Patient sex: M
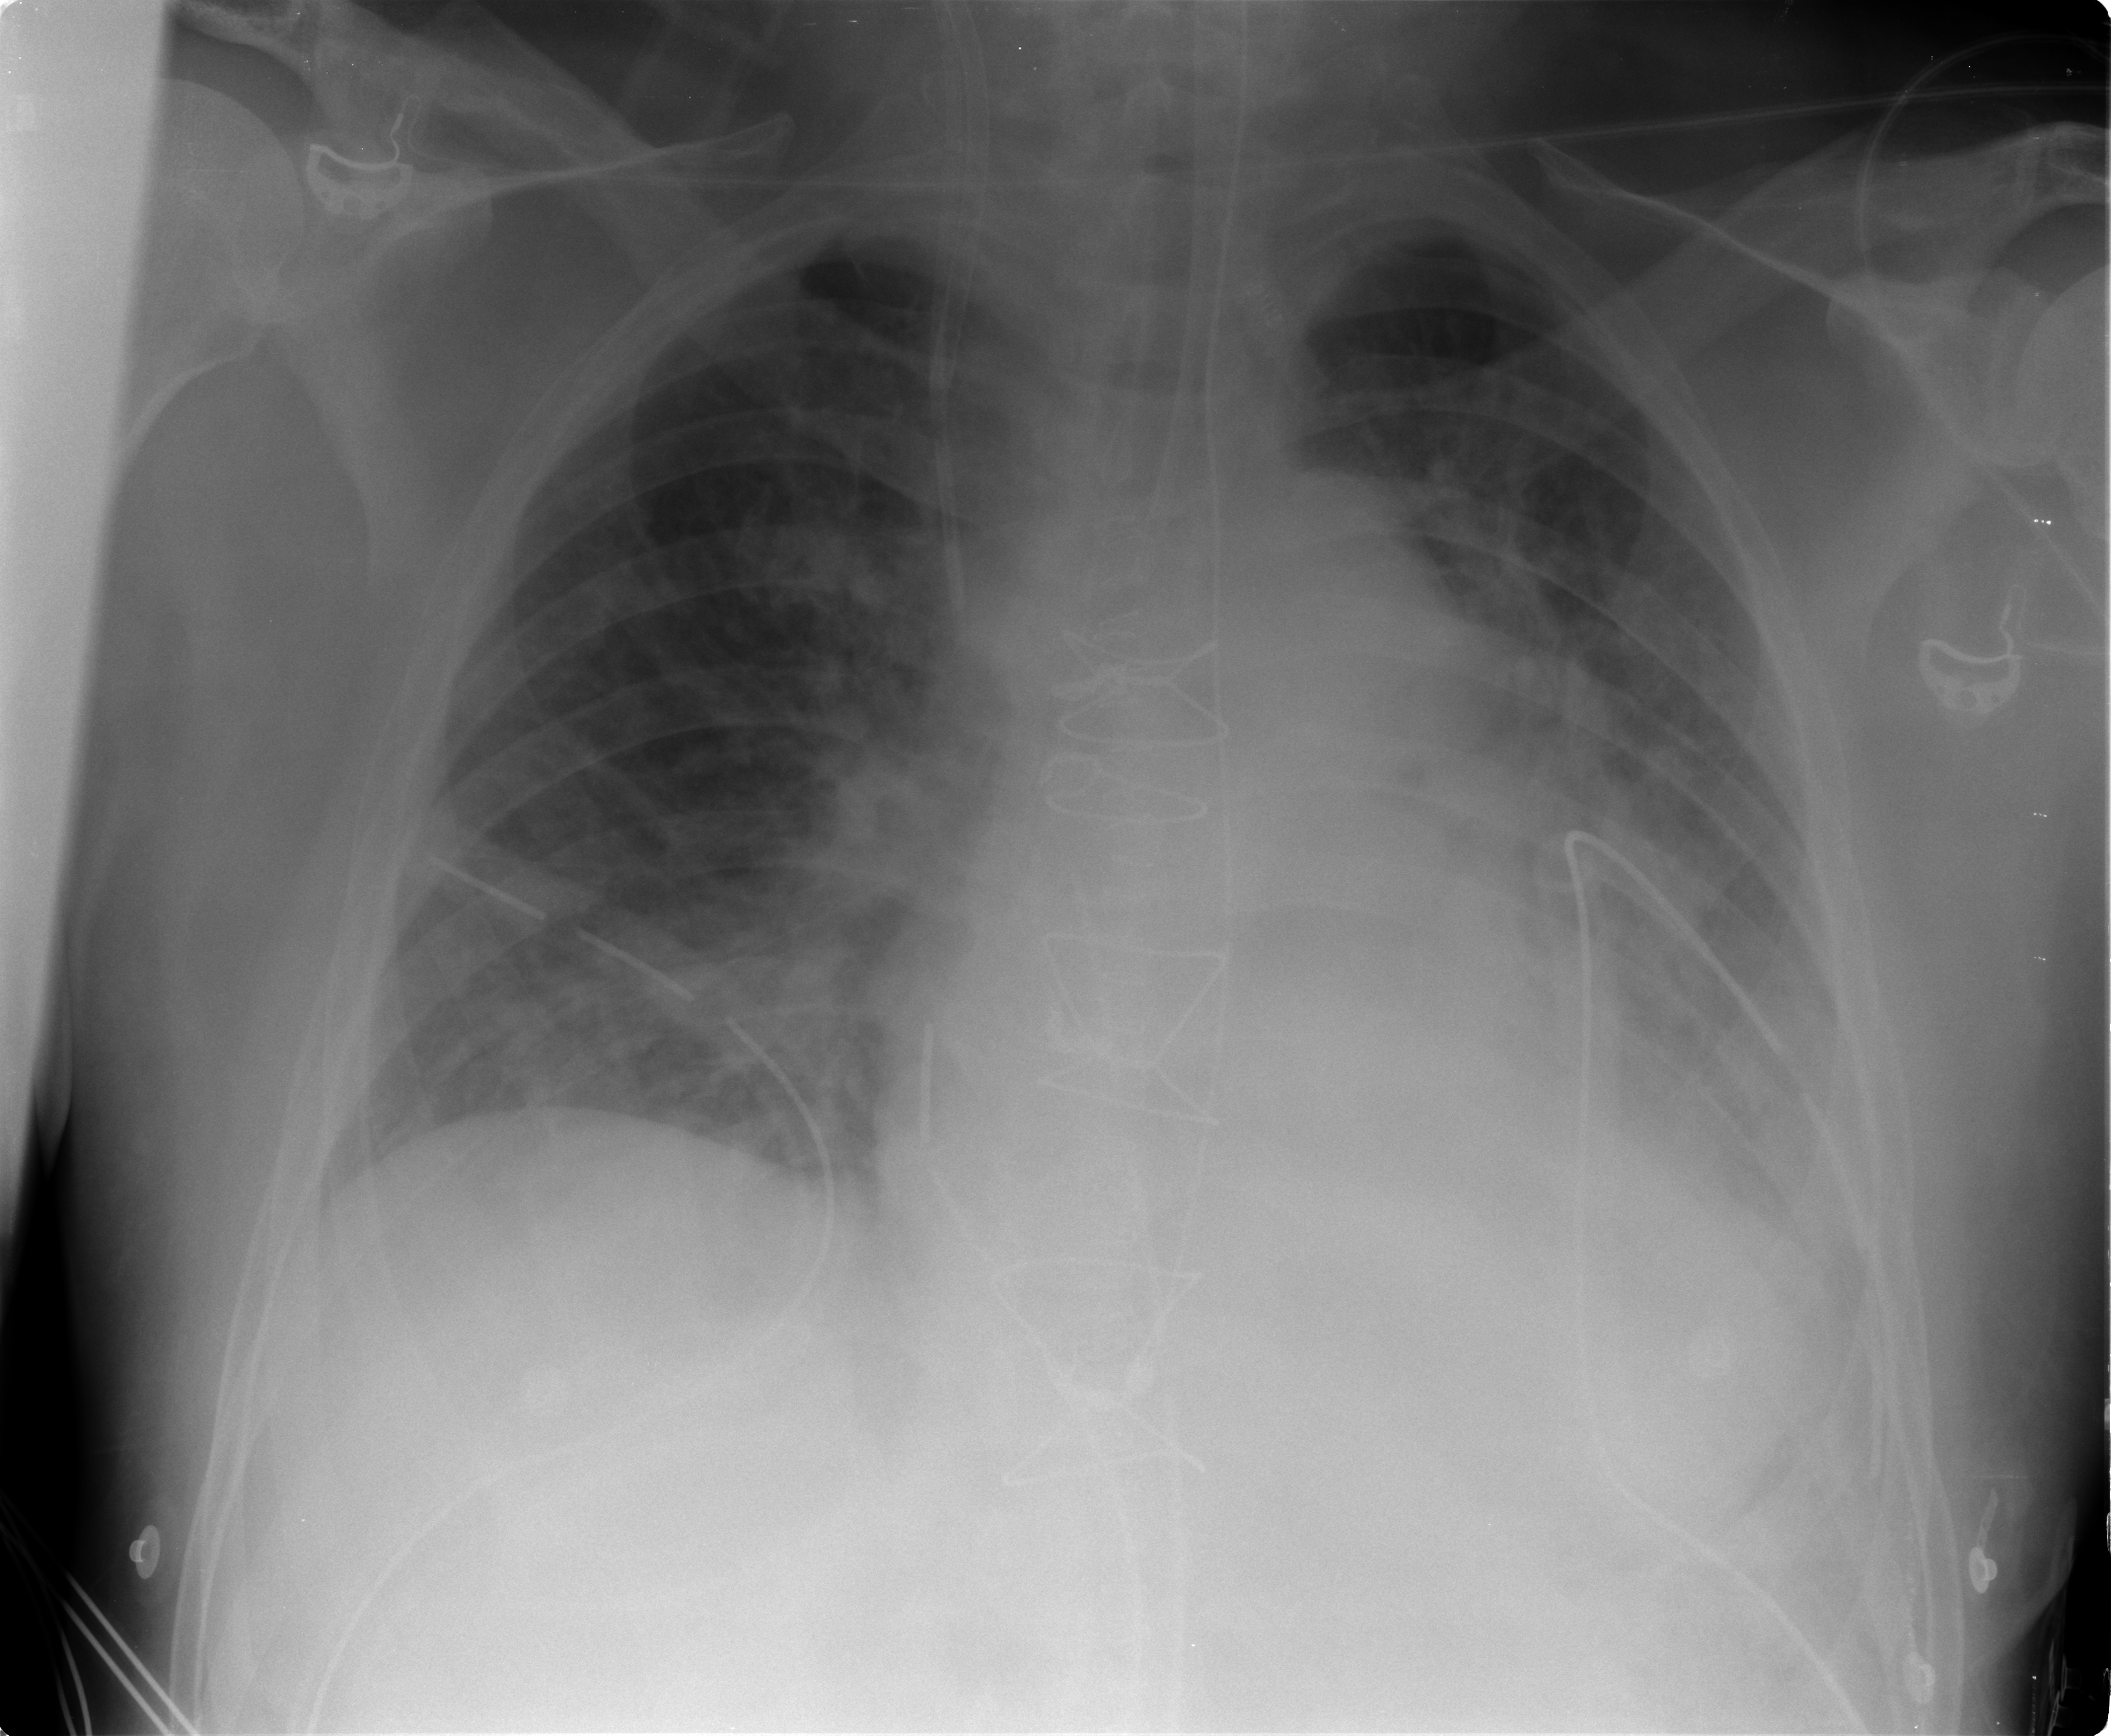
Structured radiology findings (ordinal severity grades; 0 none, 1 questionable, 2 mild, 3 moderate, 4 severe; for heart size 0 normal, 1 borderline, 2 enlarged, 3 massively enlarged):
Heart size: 2
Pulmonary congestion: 2
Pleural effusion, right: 1
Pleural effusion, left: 2
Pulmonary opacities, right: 0
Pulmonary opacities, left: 0
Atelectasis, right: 2
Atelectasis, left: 2